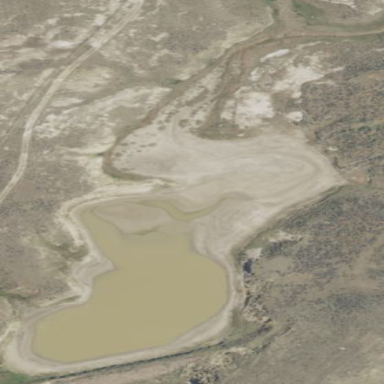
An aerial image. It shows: Reservoir area.